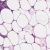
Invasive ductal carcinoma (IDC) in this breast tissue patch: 1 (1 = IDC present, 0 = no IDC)